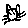
Label: cat